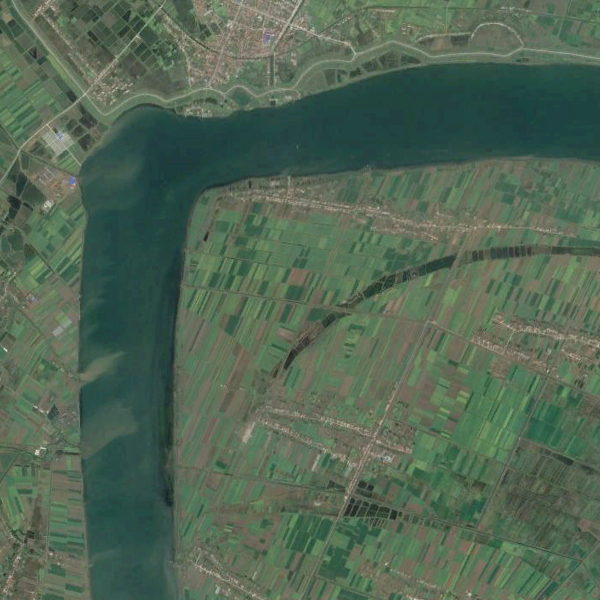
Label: River